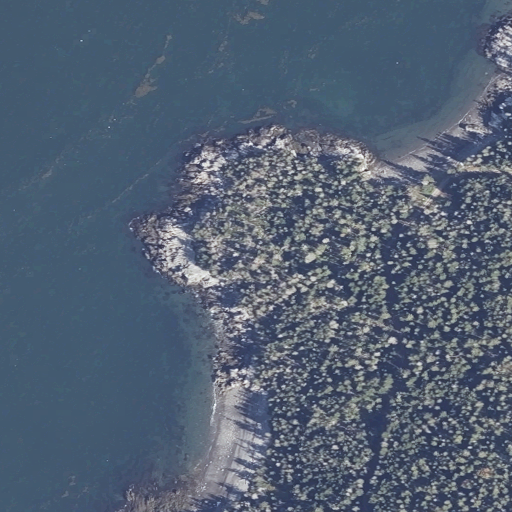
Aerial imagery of cape in Maine named Sharks Point containing open water, evergreen forest, open development, barren land, herbaceous wetlands, and low intensity development